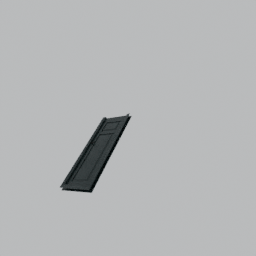
Label: architecture